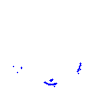
Particle: proton